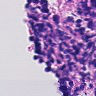
Metastatic tissue present: no